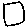
Label: square